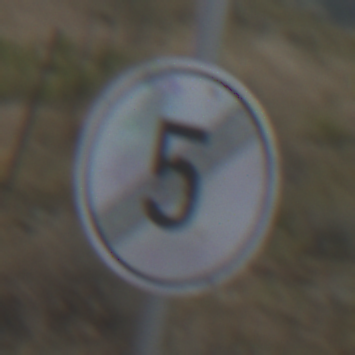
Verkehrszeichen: EndeGeschwindigkeit5
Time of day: Midday
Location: Outdoor (Nature)
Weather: PartlyCloudy
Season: NotSpecified
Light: Natural